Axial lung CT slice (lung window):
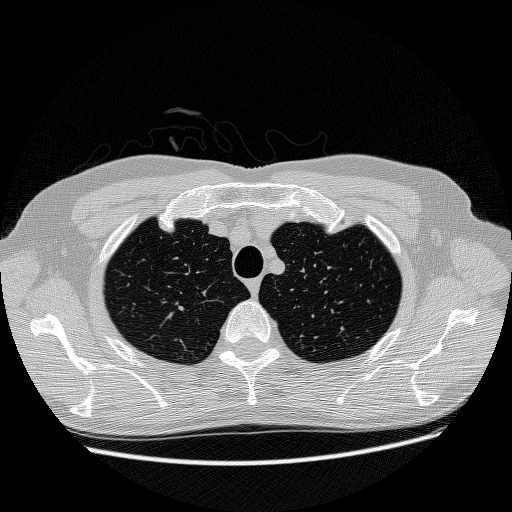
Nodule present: no